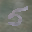
Label: 5